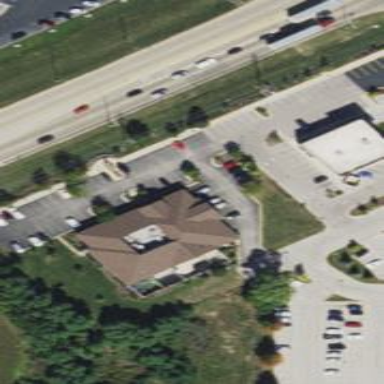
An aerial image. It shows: Veterinary facility.